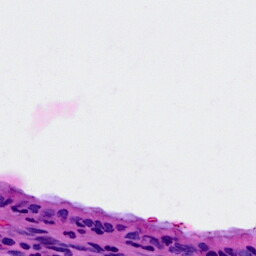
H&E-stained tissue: Cervix